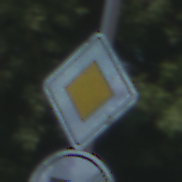
Verkehrszeichen: Vorfahrtsstrasse
Zusatzzeichen unten: EndeGeschwindigkeit70
Umgebung: Outdoor, Nature
Tageszeit: MorningAfternoon
Wetter: Clear
Licht: Natural
Jahreszeit: NotSpecified
Kontrast: HighContrast